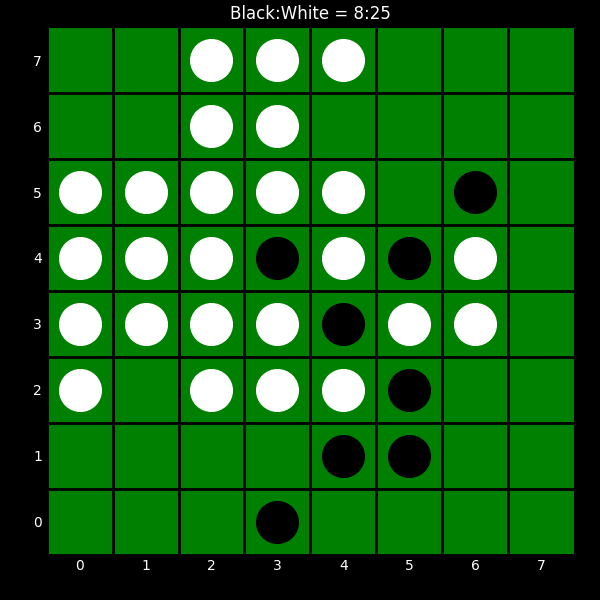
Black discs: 8
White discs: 25